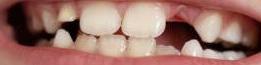
Condition: hypodontia